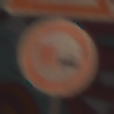
Verkehrszeichen: UeberholverbotKraftfahrzeuge
Zusatzzeichen oben: KinderRechts
Umgebung: Roofed, Special
Tageszeit: Midday
Wetter: Overcast
Licht: Natural
Jahreszeit: NotSpecified
Kontrast: MediumContrast